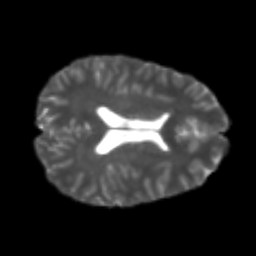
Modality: T2w
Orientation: axial
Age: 21
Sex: male
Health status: healthy
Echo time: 0.074 s